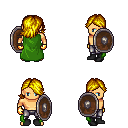
a pixel art fantasy rpg character, male body template, human, tanned skin, green cape, metal pants, blonde swoop hairstyle, gold gloves, black shoes, shield, four views (front, back, left, right), 2x2 character sprite sheet, small pixel art, hard edges, no anti-aliasing